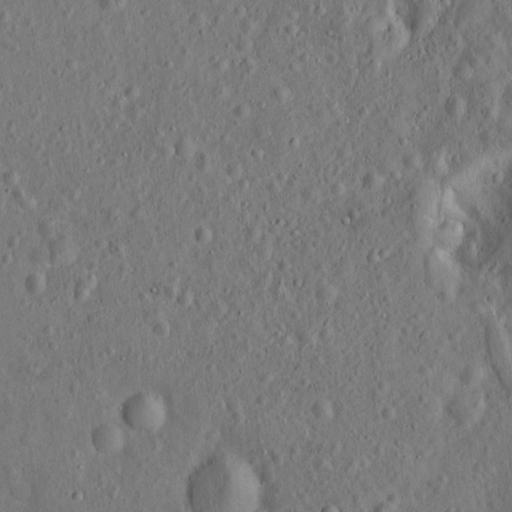
Objects detected: cone, cone